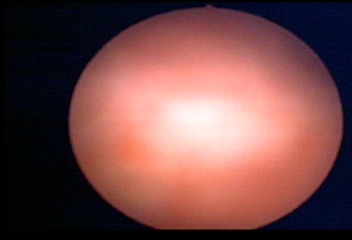
Modality: WLC
Class: Normal mucosa
Bladder cancer association: No